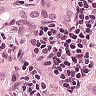
Metastatic tissue present: yes